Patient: sex M, age 36
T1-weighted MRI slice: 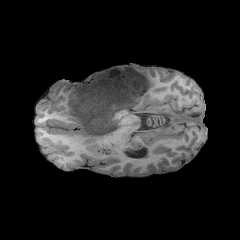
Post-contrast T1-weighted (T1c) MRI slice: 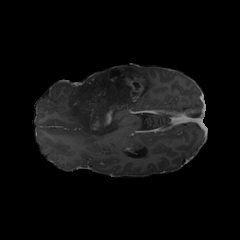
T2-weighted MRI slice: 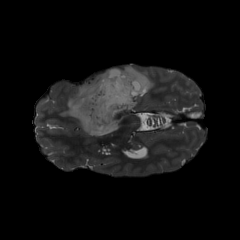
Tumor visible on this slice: yes
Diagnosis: Astrocytoma, IDH-mutant
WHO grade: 4